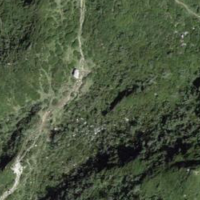
EUNIS habitat code: 31
Species observed at this site:
Vaccinium myrtillus